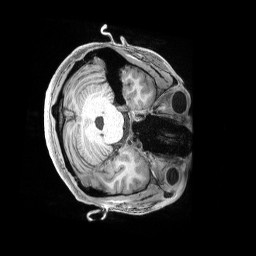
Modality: T1w
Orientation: axial
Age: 24
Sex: male
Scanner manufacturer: siemens
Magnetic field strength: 3 T
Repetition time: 2.4 s
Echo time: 0.00228 s